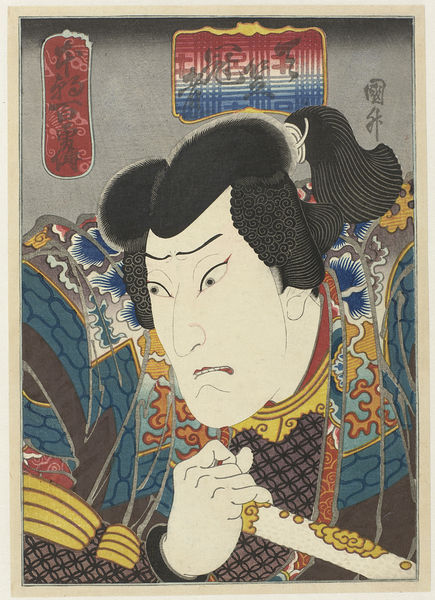
Titel: Honchô hyakuyûden
Künstler: Sadamasu II
Standort: Amsterdam
Institution: Rijksmuseum
Schlagwörter: blau, hand, kämpfer, mann, gelb, braun, bunt, frau, grau, haar, nase, orange, schwarz, blick, rot, flächig, muster, ornament, augen, böse, gesicht, knoten, portrait, gold, haare, locken, farbig, holzschnitt, japan, schrift, papier, zopf, grimmig, japanisch, schriftzeichen, haarknoten, schwert, soldat, herrscher, dolch, krieger, farbholzschnitt, monster, samurai